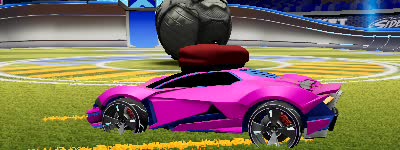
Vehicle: werewolf